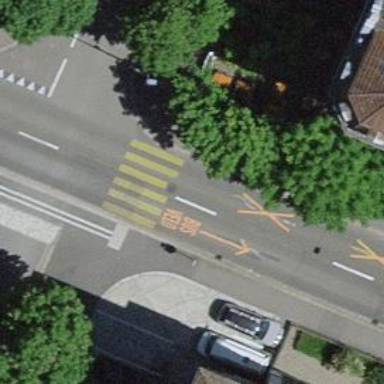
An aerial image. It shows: Uncontrolled zebra crossing on the road.